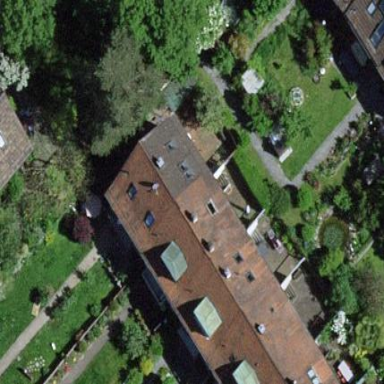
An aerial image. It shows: Terrace building.